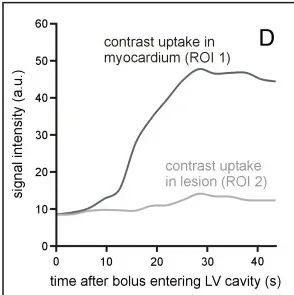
Along with the signal intensity-time curve. Of myocardium and the mass. First-pass images show the mass as hypointense when the contrast agent arrives in the myocardium.
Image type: radiology (x_ray)